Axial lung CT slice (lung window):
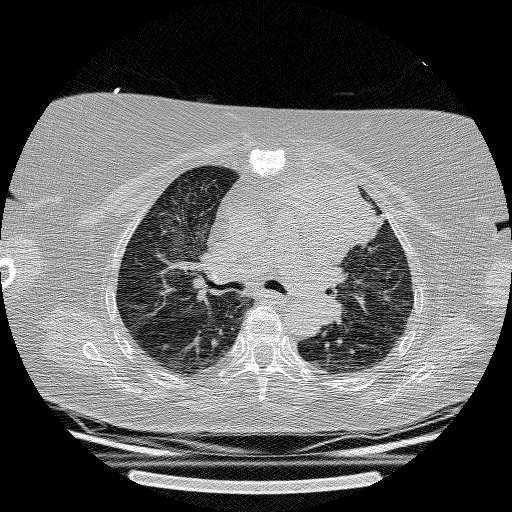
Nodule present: no